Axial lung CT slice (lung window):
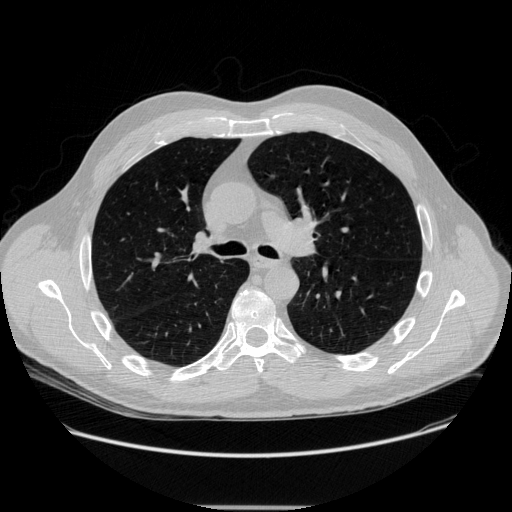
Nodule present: no